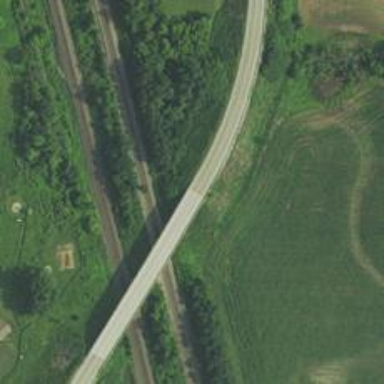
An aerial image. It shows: Secondary road with bridge.